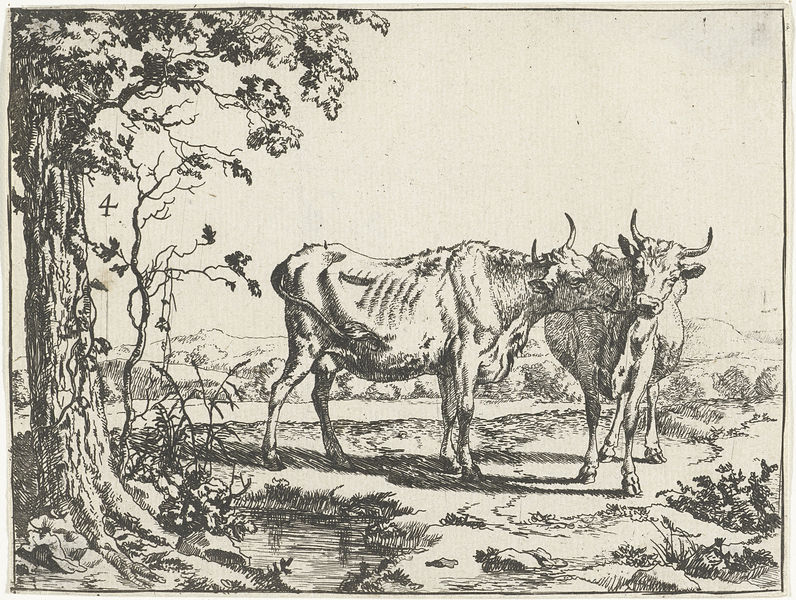
Titel: Twee koeien elkaar likkend
Künstler: Marcus de Bye
Standort: Amsterdam
Institution: Rijksmuseum
Schlagwörter: baum, wasser, see, teich, wiese, holland, horn, feld, hügel, kühe, berge, grafik, kuh, dünn, radierung, illustration, hunger, eiche, hörner, kupferstich, bulle, stier, gerippe, mager, wasserloch, dün